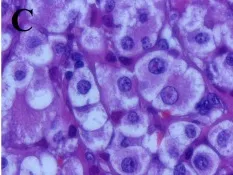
Hisopathological and immunohistochemical examinations. (C) 400 times.
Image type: pathology (immunostaining)